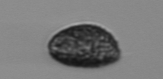
Label: Pseudochattonella_farcimen